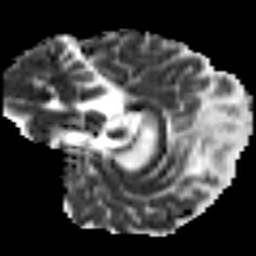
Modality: MD
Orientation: sagittal
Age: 49
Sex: female
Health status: ill
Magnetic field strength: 3 T
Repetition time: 8.4 s
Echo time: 0.0926 s